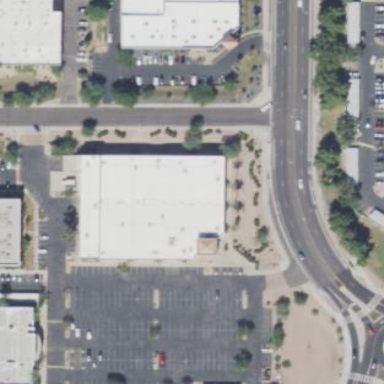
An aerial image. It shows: Commercial building with flat roof used for storage.